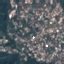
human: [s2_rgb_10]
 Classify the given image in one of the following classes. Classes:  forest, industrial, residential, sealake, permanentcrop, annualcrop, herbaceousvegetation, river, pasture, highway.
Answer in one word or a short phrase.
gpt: Residential